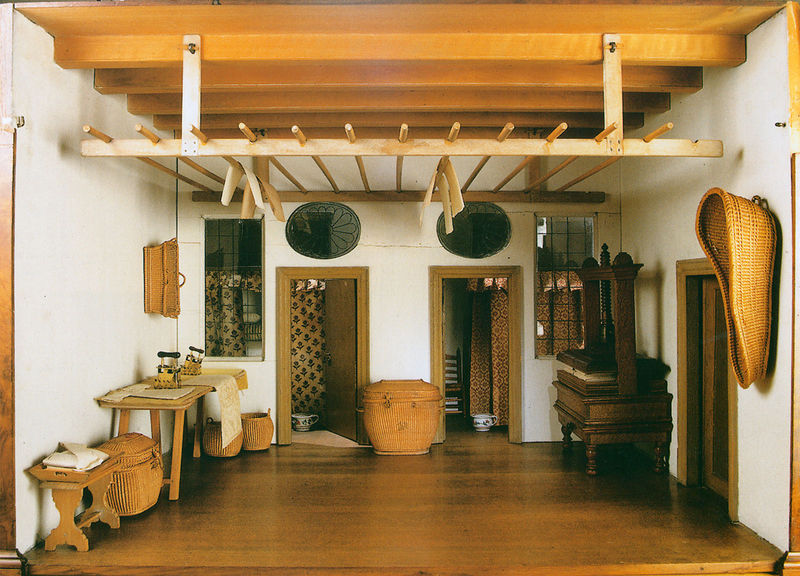
Titel: Puppenhaus von Petronella Oortman
Institution: Amsterdam, Rijksmuseum
Schlagwörter: fenster, holz, raum, tisch, tür, zimmer, tablett, innenraum, vorhang, gitter, stoff, tücher, decke, kommode, modell, türen, parkett, körbe, hocker, diele, holzboden, korb, balken, foto, fotografie, hängen, stangen, nachttopf, museum, miniatur, presse, bauernstube, puppenstube, runde fenster, puppenhaus, mangel, provinz, bügeleisen, hundekorb, schönes zimmer, waschstube, holzgestänge, wäschekammer, wäschezimmer, 2 türen, waschkörbe, bügelzimmer, #nachttopf, bastler